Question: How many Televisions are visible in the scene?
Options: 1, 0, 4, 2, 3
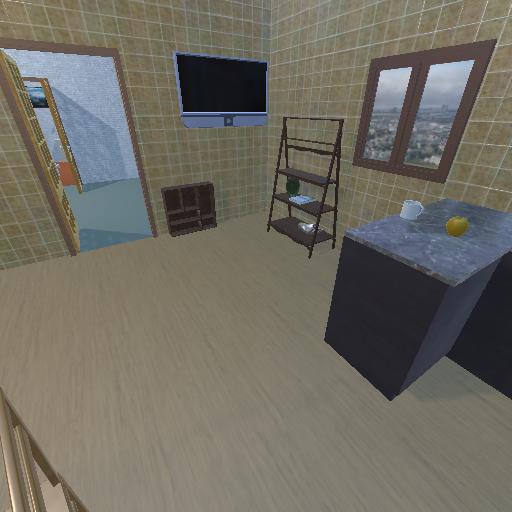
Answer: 1